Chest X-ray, PA view. Patient: 23 years old, sex F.
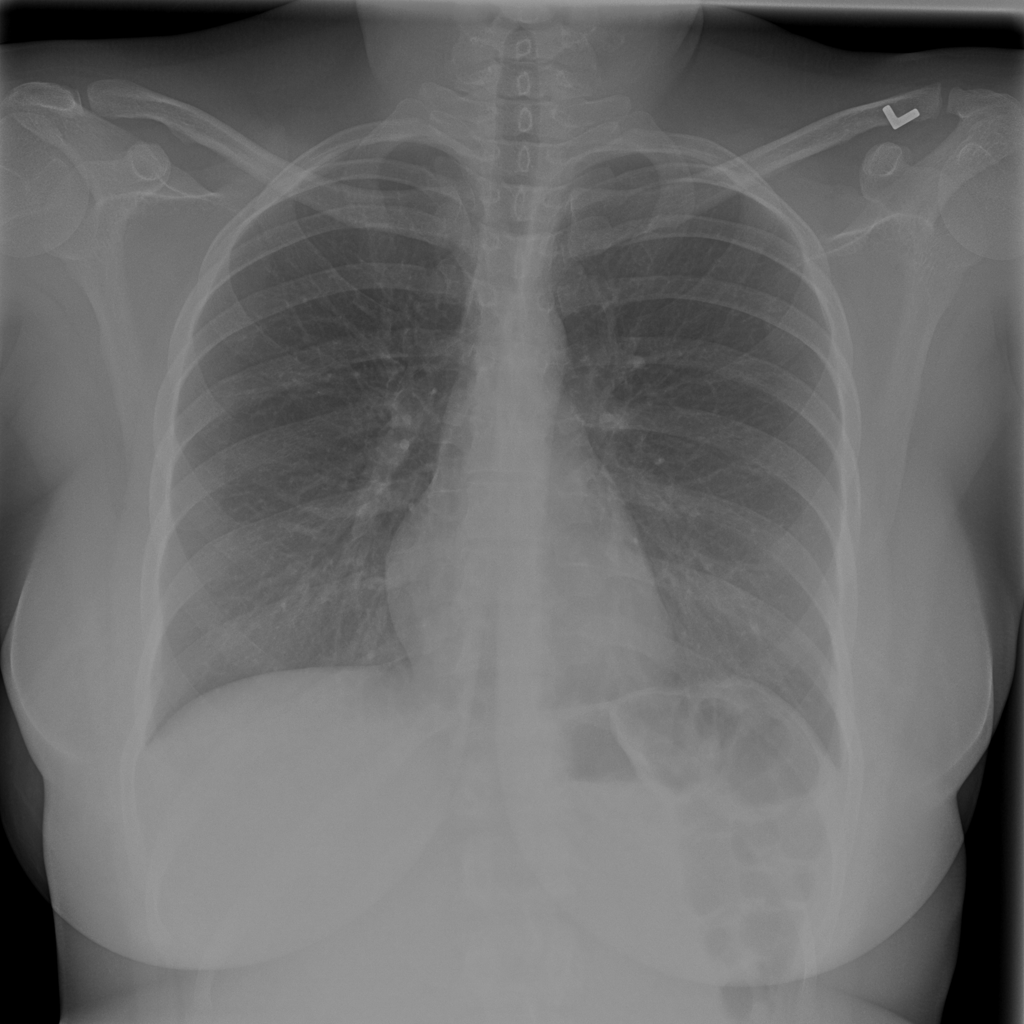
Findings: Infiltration